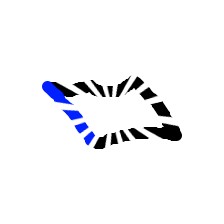
Shape: parallelogram